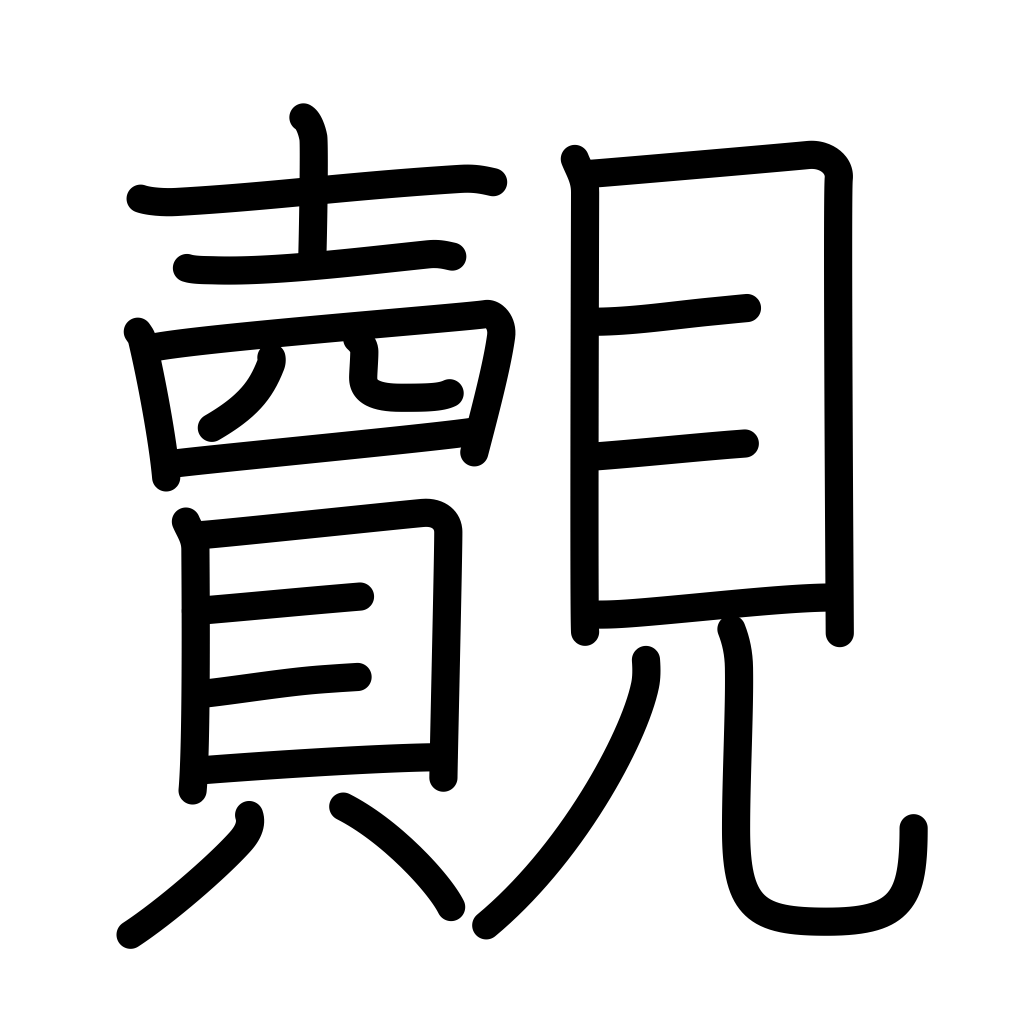
Meaning: meet, see